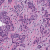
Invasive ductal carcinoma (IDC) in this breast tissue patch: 1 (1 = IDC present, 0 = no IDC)